Question: I have been implementing AES onto my website for security and I have ran into a glitch/problem to which I am un-able to find an answer and I find it quite bizzare.
I BELIEVE I know where it resides but I don't know how/where to do the fix.
Currently I have PHP 5 and the latest MySQL running on my local server.
Here is a small test that I am running which seems to work great.
'''
<?php
$fName = "Giesbrecht";
$fNameEncrypt = common::encryptMe($fName);
echo $fNameEncrypt ."<br />";
echo common::decryptMe($fNameEncrypt);
?>
'''
My function for actually using the common:encryptMe()
'''
public static function encryptMe ($value)
// USE THE AES ENCRYPTION TO ENCRYPT ANY VALUE
{
include_once('../resources/crypt/AES.php');
$aes = new Crypt_AES();
$aes->setKey(AES_KEY);
return $aes->encrypt($value);
}
'''
So the problem seems to run when I insert my values into my MySQL server. So I thought it might have been my Character Set, which WAS set to Latin1, and now I have moved to
Other factors regarding my MySQL setup:
I have attempted at using field types such as:
varchar, varbinary (where I currently sit), and text with a length of (256 on all). I do have many column fields in my table, and many of them will need to be encrypted, although i'm just testing with 2 until I have everything figured out.
So the glitch that i've run into is when I insert into the Database and I actually look at the value inside my Database I have the characters value, they equal Y=AIo,LOI"~:e0 (although i'm sure the trans-coding on here will modify it) I have inserted a screenshot of the actual value in the database here:

But when I try to DeCrypt the value, I get nothing, and it runs blank. It seems as if there is an issue with any word that starts with a CAPITAL "G". if I have a lower case "g" it seems to work just fine...
I am completely stumped on this and have no idea how to troubleshoot this anymore.
Any help would be greatly appreciated.
PS. I am also curious to know if using PHP AES_Encryption is better or using MySQL AES_ENCRYPT is better?
Thanks.
I have now added a new section of working code based off of responses using base64...
Please notify me if there is anything wrong with this structure.
'''
<?php
$connect = mysql_connect(DB_HOST, DB_USER, DB_PASSWORD);
mysql_select_db(DB_NAME, $connect);
$fName = "Giesbrecht";
$encode = common::cleanUp($fName);
$encode = common::encryptMe($encode);
$encode = base64_encode($encode);
mysql_query("INSERT INTO contacts (userId, firstName, lastName) VALUES ('15', 'Justin', '".$encode."')") or die(mysql_error());
$results = mysql_query("SELECT * FROM contacts WHERE userId = '15'")
or die(mysql_error());
while ($row = mysql_fetch_array($results))
{
echo "<br />FN: ". $row['firstName'];
echo "<br />LNE: ". $row['lastName'];
echo "<br />LN: ". common::decryptMe(base64_decode($row['lastName']));
}
?>
'''
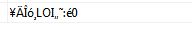
Answer: As far as I know, there is no AES encryption function within PHP (there are 3rd party implementations, and mcrypt has one / usually ships with PHP).
Most implementations will return a binary value for the encrypted string (try base64 encoding/decoding before inserting/retrieving).
When I last looked at this in some detail (admitedly some time ago) mcrypt returned a a PHP string which contained the actual encrypted value as a C string (null terminated). i.e. it often contained additional chars after then end of the value.
HTH
C.